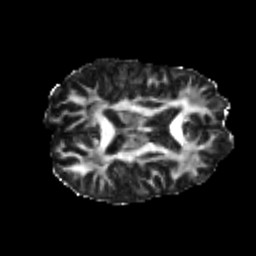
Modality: FA
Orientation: axial
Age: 20
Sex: female
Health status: healthy
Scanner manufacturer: philips
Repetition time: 7.387 s
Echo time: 0.08599 s